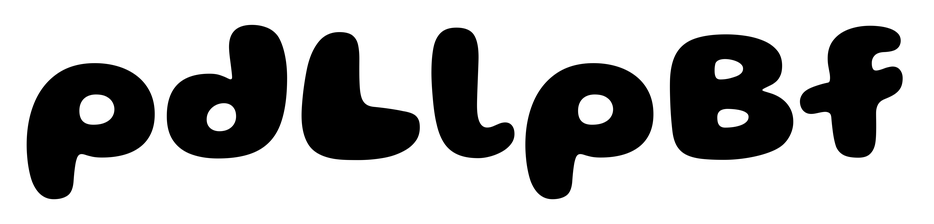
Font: Gluten_ExtraBold